Question: I can't find out how should I put up this ques so I used this method.
I have a latitude-longitude dataset. The image posted below is what I want to produce.. This is my dataset:
'''
Latitude Longitude
21.<PHONE> 71.<PHONE>
21.<PHONE> 71.<PHONE>
21.<PHONE> 71.<PHONE>
21.<PHONE> 71.<PHONE>
21.08625 71.<PHONE>
21.<PHONE> 71.<PHONE>
21.<PHONE> 71.<PHONE>
21.<PHONE> 71.08225
....
'''

I have used geom_path() to find the path. Now, As shown in fig. I have highlighted the variance with white color around the path which I want to do.
This is how I calculated variance:
'''
var.latitude <- var(Data$Latitude)
var.longitude <- var(Data$Longitude)
'''
I have marked the variance over the points using geom_errorbar():
'''
geom_errorbar(aes(x=Latitude,y=Longitude, ymin=Longitude-var.longitude, ymax=Longitude+var.longitude),width=0.001)+
geom_errorbarh(aes(xmin=Latitude-var.latitude,xmax=Latitude+var.latitude),height=0.001)
'''
Can anyone tell me how should I highlight the white area?
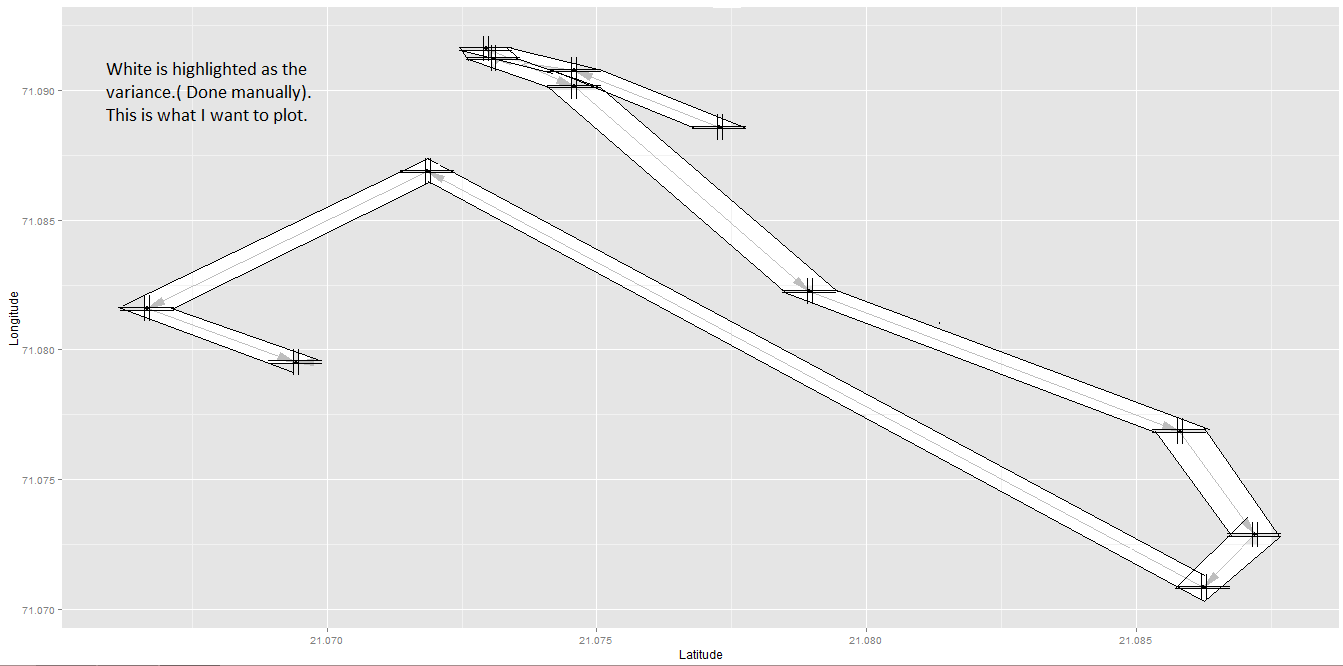
Answer: I'm approaching this with the polygon feature of ggplot, see <URL>
'''
library(ggplot2)
data = rbind.data.frame(c(21.<PHONE>, 71.<PHONE>),
c(21.<PHONE>, 71.<PHONE> ),
c(21.<PHONE>, 71.<PHONE> ),
c(21.08625 , 71.<PHONE> ),
c(21.<PHONE>, 71.<PHONE> ),
c(21.<PHONE>, 71.<PHONE> ),
c(21.<PHONE>, 71.08225 ))
names(data) = c("Latitude", "Longitude")
'''
Your variance is quite small, I multiplied by 10 for it to be visible in the graph. Note that in the graph in your question you draw the area from the fins of the errorbars, which is almost certainly not what you want.
'''
var.latitude <- var(data$Latitude)*10
var.longitude <- var(data$Longitude)*10
'''
Calculating this area as one is a menial task as also noted in the comments above. I found the easiest way to do this is overlapping two polygons for each path plus a polygon for each point. There sure may be more elegant ways, but hey, it works.
'''
pos.poly = data.frame(id = paste0("c", as.character(1)),
x = c(data$Latitude[1]-var.latitude, data$Latitude[1], data$Latitude[1]+var.latitude, data$Latitude[1]),
y = c(data$Longitude[1], data$Longitude[1]+var.longitude, data$Longitude[1], data$Longitude[1]-var.longitude))
for(i in 2:dim(data)[1]){
loc.pos1 = data.frame(id = paste0("a", as.character(i)),
x = c(data$Latitude[i-1]-var.latitude, data$Latitude[i]-var.latitude,
data$Latitude[i]+var.latitude, data$Latitude[i-1]+var.latitude),
y = c(data$Longitude[i-1], data$Longitude[i], data$Longitude[i], data$Longitude[i-1]))
pos.poly = rbind(pos.poly, loc.pos1)
loc.pos2 = data.frame(id = paste0("b", as.character(i)),
x = c(data$Latitude[i-1], data$Latitude[i], data$Latitude[i], data$Latitude[i-1]),
y = c(data$Longitude[i-1]+var.longitude, data$Longitude[i]+var.longitude,
data$Longitude[i]-var.longitude, data$Longitude[i-1]-var.longitude))
pos.poly = rbind(pos.poly, loc.pos2)
loc.pos3 = data.frame(id = paste0("c", as.character(i)),
x = c(data$Latitude[i]-var.latitude, data$Latitude[i], data$Latitude[i]+var.latitude, data$Latitude[i]),
y = c(data$Longitude[i], data$Longitude[i]+var.longitude, data$Longitude[i], data$Longitude[i]-var.longitude))
pos.poly = rbind(pos.poly, loc.pos3)
}
'''
This is plotted from two datasets so we need to specify 'data' and the 'aes' a couple more times.
'''
plot1 = ggplot(pos.poly, aes(x=x, y=y)) + geom_polygon(aes(group=id), fill="white") + geom_path(data = data, aes(x=Latitude, y=Longitude))
plot1 = plot1 + xlab("Latitude") + ylab("Longitude") +
geom_errorbar(data = data, aes(x=Latitude,y=Longitude, ymin=Longitude-var.longitude, ymax=Longitude+var.longitude)) +
geom_errorbarh(data = data, aes(xmin=Latitude-var.latitude,xmax=Latitude+var.latitude, x=Latitude, y=Longitude))
print(plot1)
'''